Interaction volume radius: 5 \u00c5
Interaction volume height: 10 \u00c5
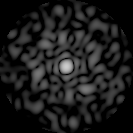
Disorder parameter: 0.8119